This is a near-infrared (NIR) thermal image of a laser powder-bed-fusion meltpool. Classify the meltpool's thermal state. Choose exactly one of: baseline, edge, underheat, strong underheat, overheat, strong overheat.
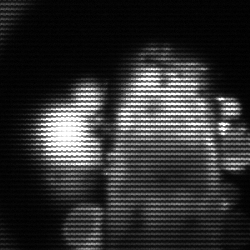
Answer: strong underheat